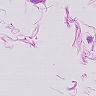
Metastatic tissue present: no